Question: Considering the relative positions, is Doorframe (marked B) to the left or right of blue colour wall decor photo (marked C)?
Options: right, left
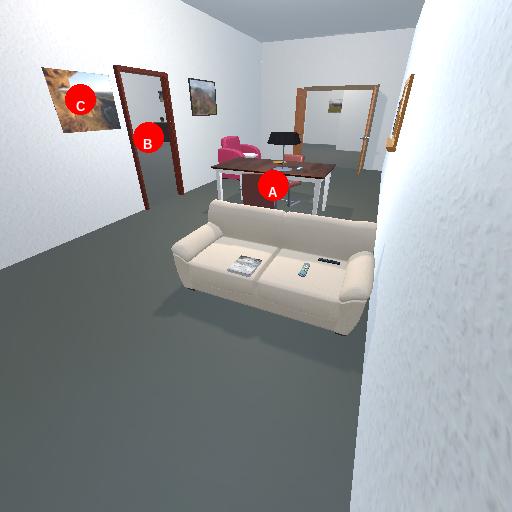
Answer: right